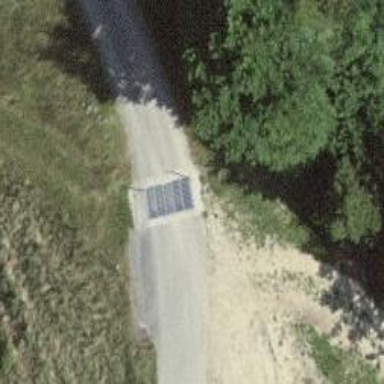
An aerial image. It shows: Cattle grid barrier.